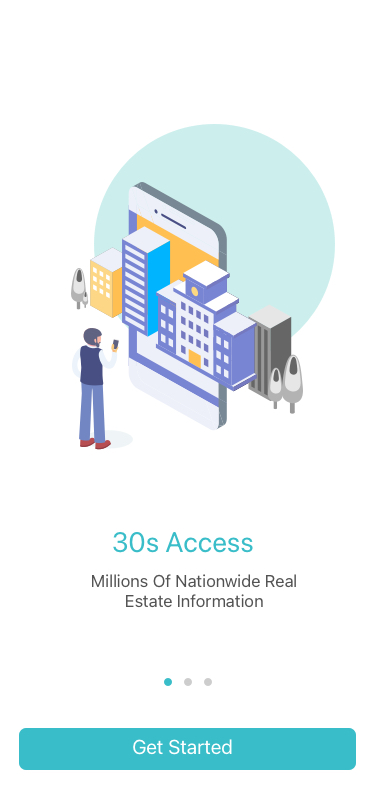
Text in this UI design:
Millions Of Nationwide Real
Estate Information
30s Access
Get Started